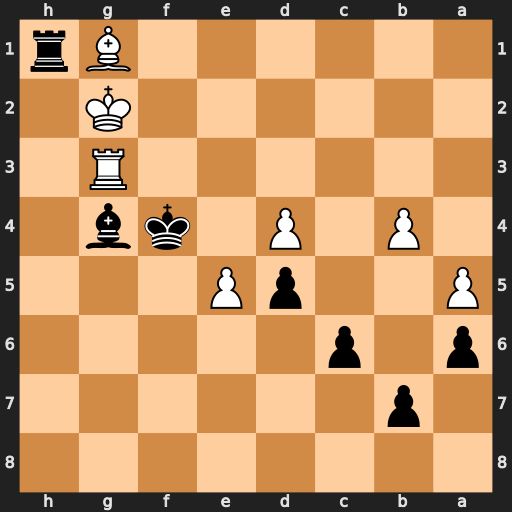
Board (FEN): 8/1p6/p1p5/P2pP3/1P1P1kb1/6R1/6K1/6Br
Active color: b
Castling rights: -
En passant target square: -
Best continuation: Rxg1+ Kxg1 Kxg3